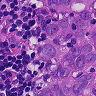
Metastatic tissue present: yes